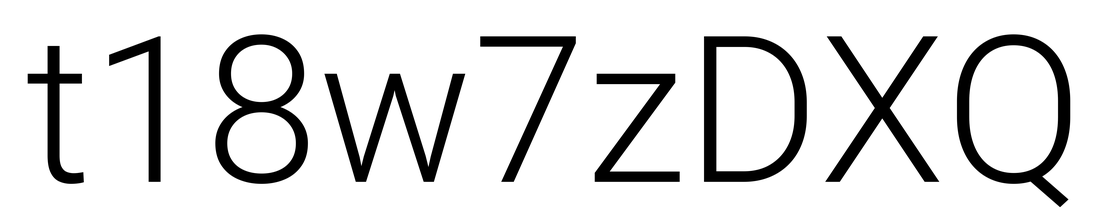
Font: Roboto_Light